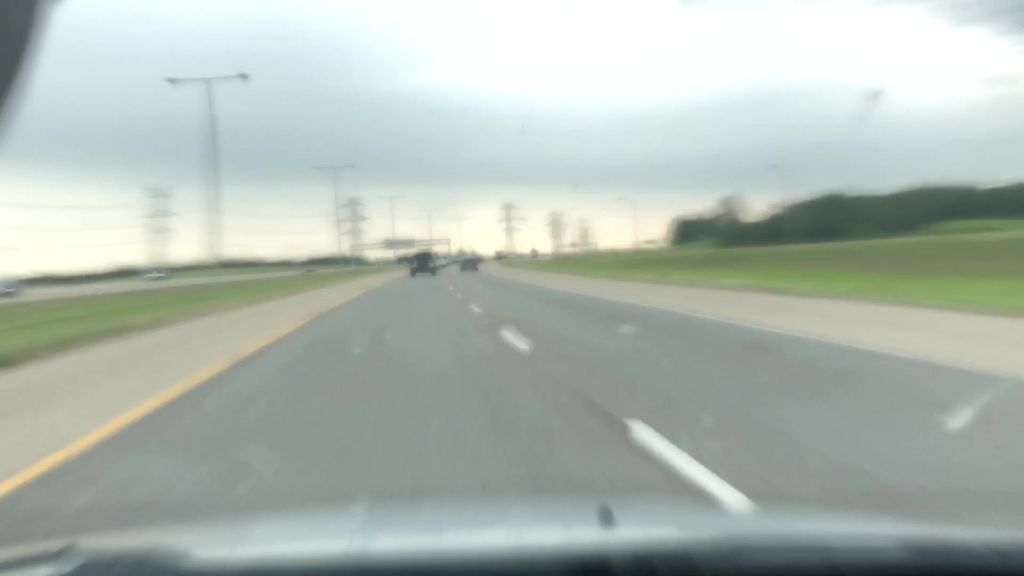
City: edmonton